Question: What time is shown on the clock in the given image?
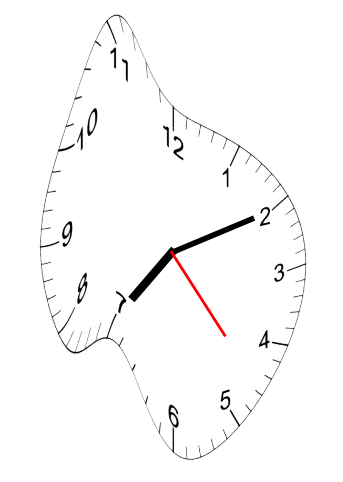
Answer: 07:10:23